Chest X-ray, AP view. Patient: 56 years old, sex F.
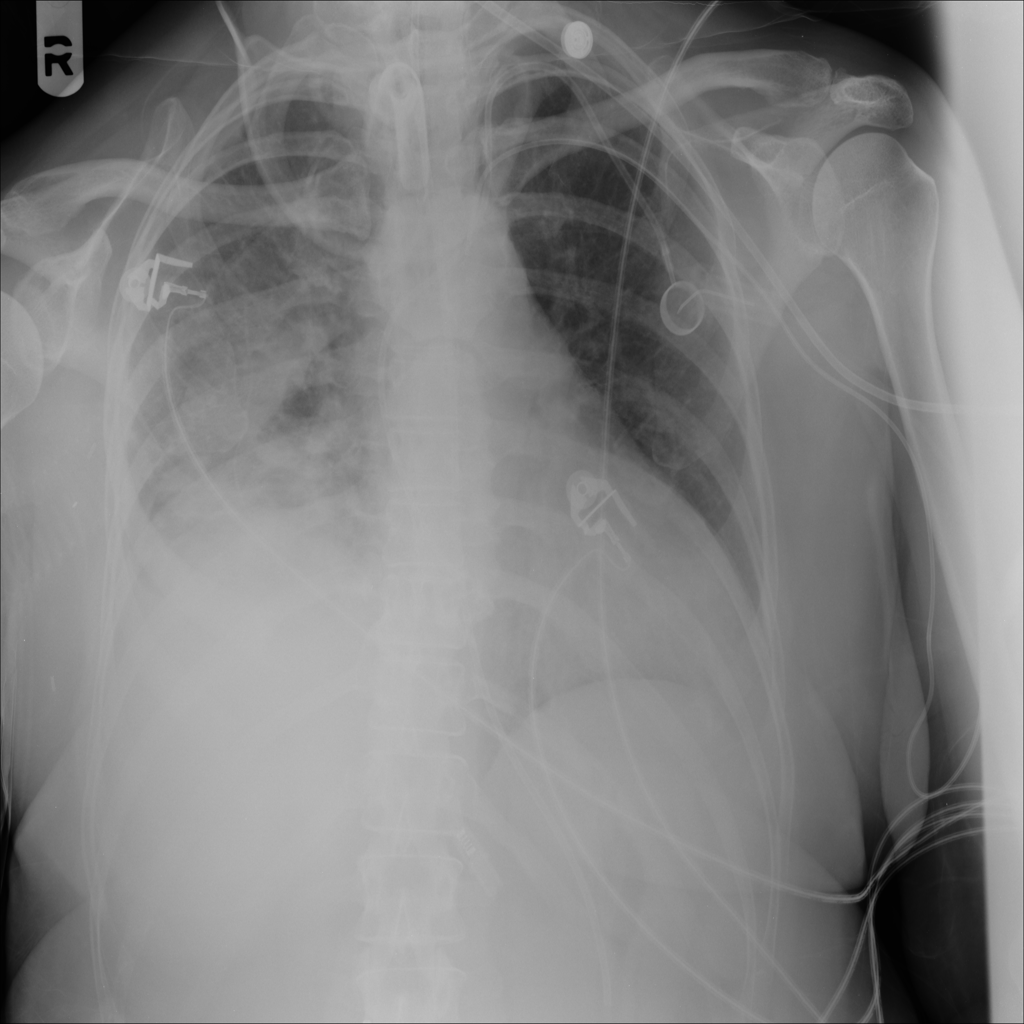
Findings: No Finding